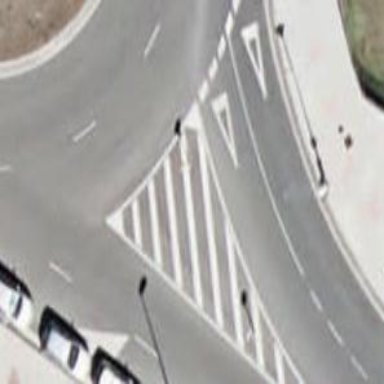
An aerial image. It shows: Road with "give way" sign.